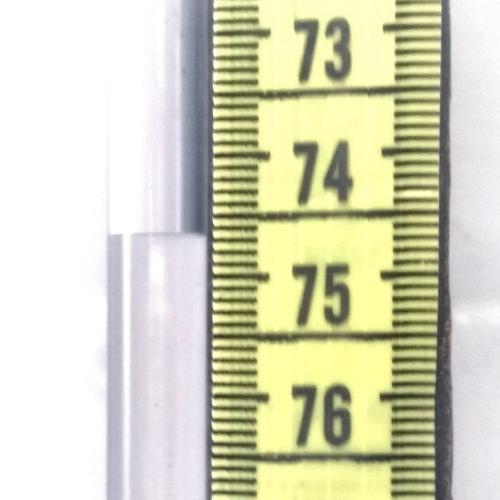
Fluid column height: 74.7 cm